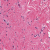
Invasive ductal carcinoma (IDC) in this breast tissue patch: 0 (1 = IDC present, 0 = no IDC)